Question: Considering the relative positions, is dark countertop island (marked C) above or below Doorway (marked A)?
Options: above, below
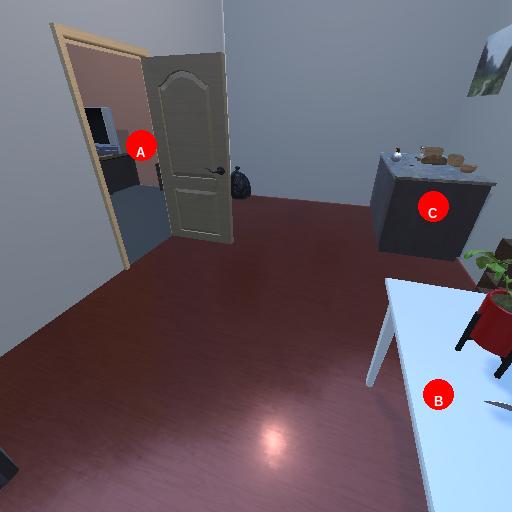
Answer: above